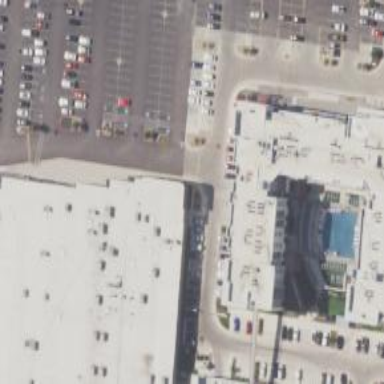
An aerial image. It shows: Cinema.